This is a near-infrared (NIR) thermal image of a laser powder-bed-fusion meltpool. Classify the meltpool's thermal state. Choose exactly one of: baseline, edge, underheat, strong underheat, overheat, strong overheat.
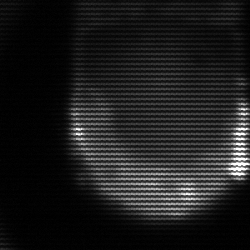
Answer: edge